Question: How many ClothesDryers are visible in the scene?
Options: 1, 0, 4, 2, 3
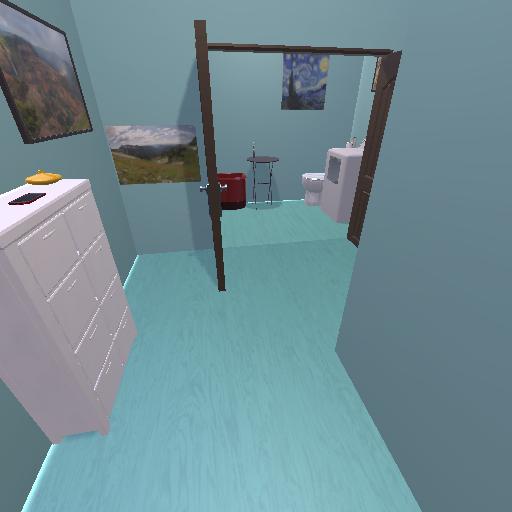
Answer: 1